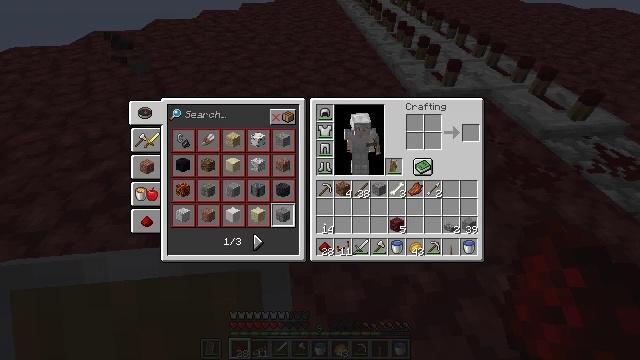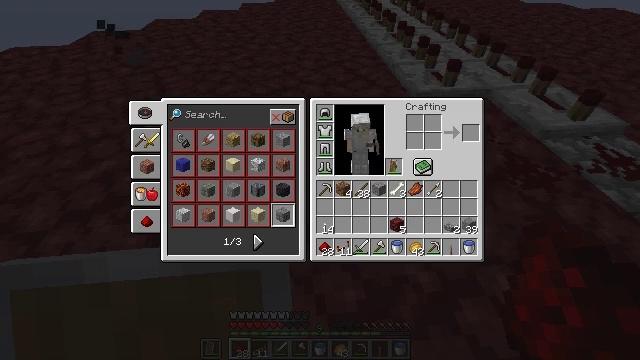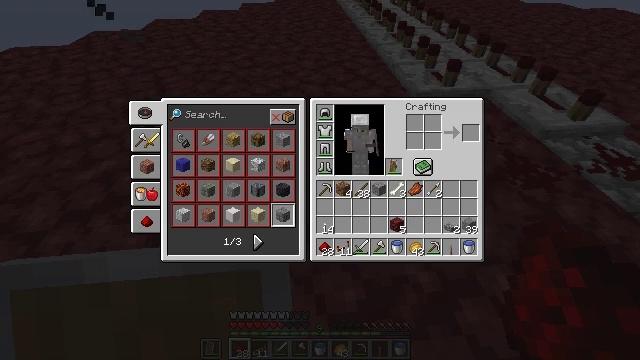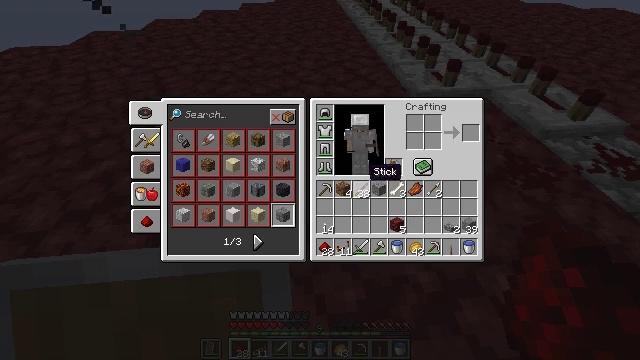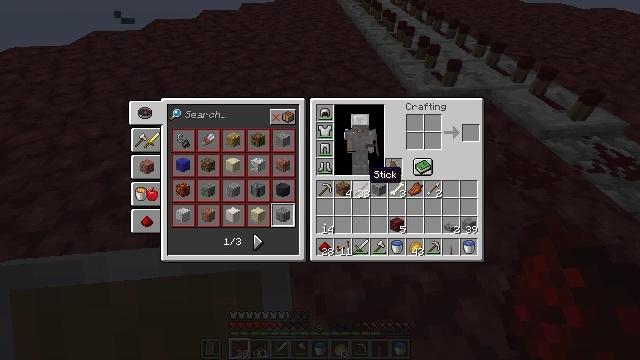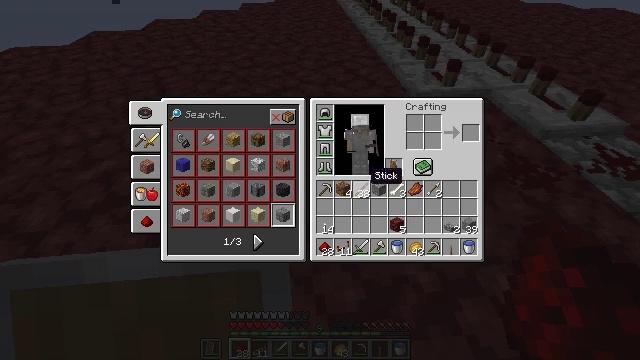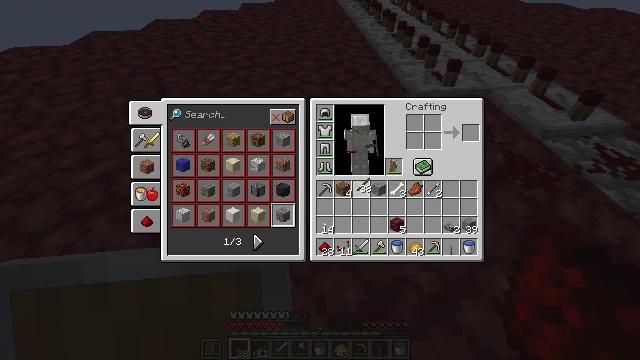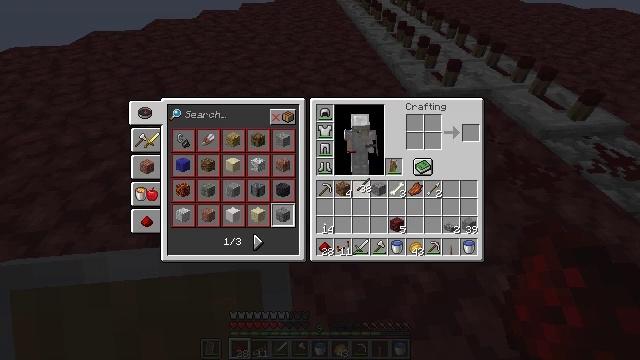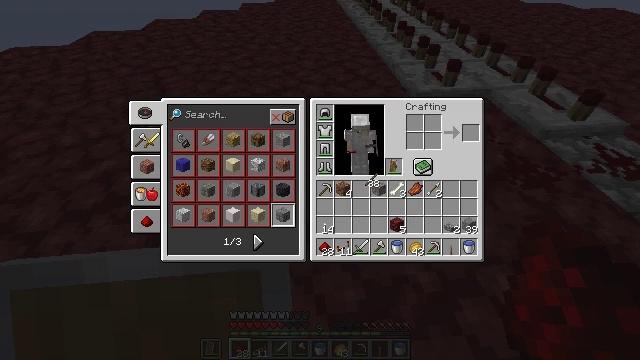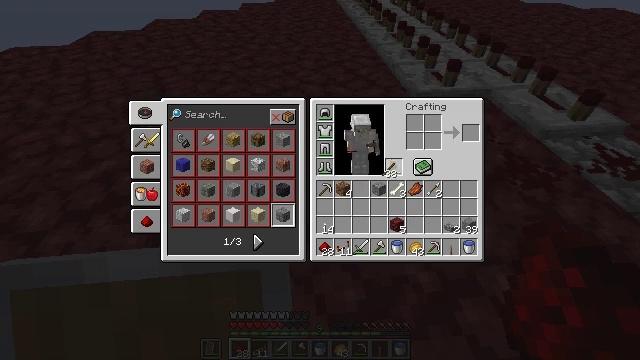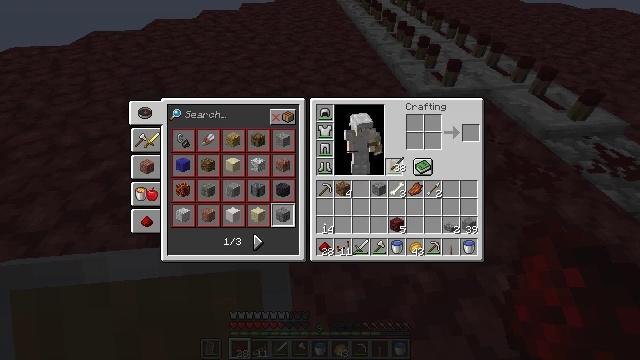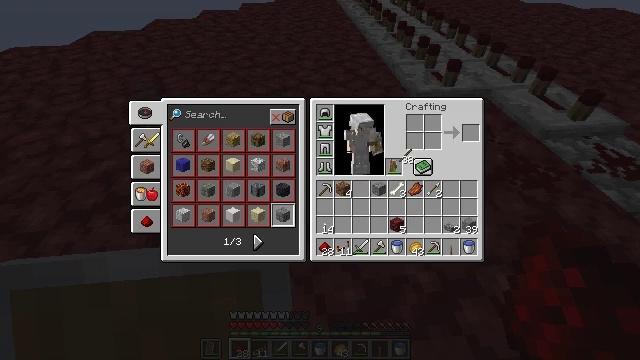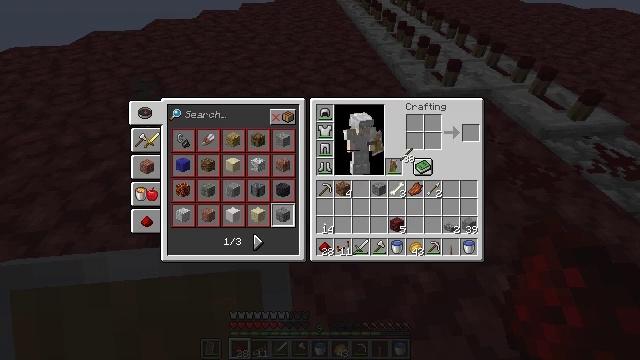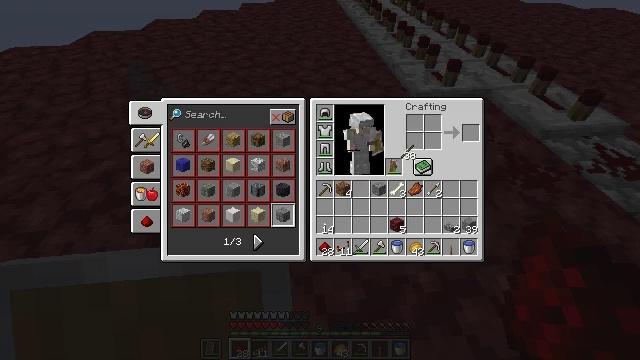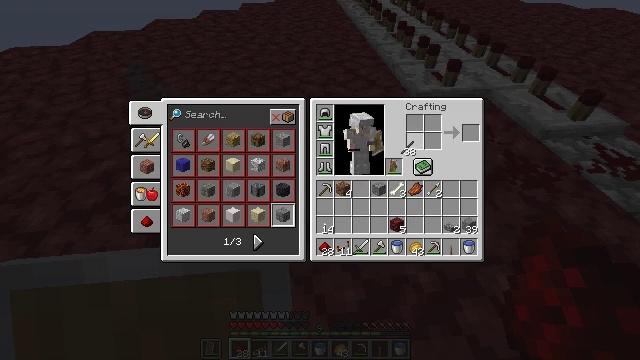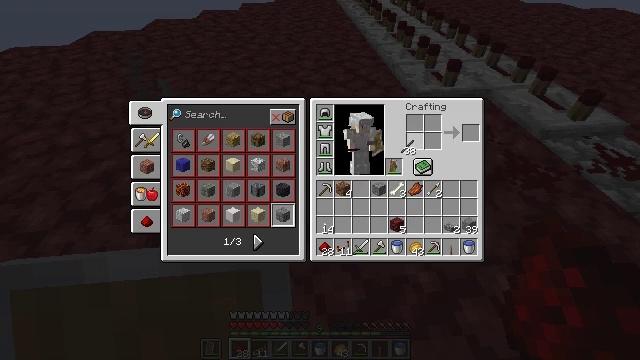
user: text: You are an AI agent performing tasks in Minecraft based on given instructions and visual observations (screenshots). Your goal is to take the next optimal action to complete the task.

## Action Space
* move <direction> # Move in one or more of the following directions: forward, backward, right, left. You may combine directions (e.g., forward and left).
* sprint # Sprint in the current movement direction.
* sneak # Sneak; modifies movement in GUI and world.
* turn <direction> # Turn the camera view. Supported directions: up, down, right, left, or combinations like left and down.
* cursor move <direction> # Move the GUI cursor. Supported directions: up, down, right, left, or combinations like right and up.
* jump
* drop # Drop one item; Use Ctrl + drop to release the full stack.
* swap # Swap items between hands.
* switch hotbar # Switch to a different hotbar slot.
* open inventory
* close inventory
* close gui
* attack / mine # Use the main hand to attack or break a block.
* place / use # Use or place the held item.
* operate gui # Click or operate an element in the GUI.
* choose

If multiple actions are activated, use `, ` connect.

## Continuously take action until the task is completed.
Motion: motion action
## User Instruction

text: Open the crafting table to craft a redstone torch.
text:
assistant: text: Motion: no_op
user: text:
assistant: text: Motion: no_op
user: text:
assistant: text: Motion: no_op
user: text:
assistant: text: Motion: no_op
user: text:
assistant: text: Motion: no_op
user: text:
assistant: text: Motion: attack / mine
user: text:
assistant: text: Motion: attack / mine
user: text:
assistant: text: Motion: turn right
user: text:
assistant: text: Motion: turn right and up
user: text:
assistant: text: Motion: turn right
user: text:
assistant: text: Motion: turn right and up
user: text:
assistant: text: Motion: no_op
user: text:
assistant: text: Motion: no_op
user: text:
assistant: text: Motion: no_op
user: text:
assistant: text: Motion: no_op
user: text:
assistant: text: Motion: no_op
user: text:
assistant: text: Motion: no_op
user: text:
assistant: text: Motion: no_op
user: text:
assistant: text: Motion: no_op
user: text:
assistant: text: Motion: use / place
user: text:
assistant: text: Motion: use / place
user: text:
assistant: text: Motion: turn left and down
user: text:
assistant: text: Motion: turn left and down
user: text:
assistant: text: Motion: no_op
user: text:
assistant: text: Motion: turn down
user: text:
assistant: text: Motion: no_op
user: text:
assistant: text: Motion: no_op
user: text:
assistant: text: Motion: no_op
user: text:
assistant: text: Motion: no_op
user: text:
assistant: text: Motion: attack / mine